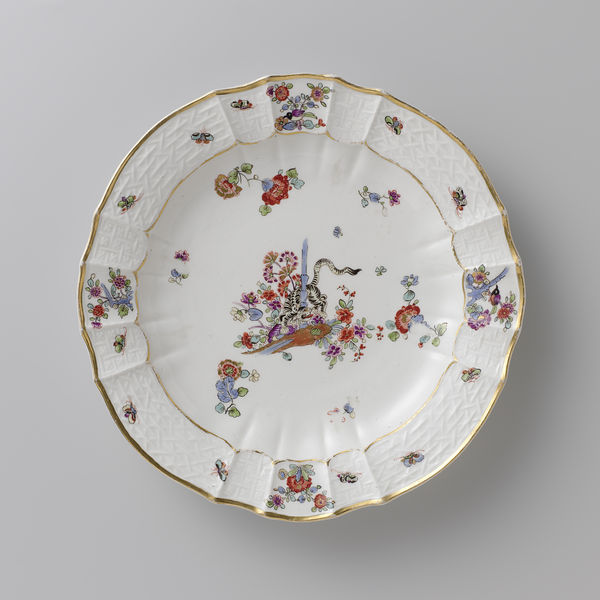
Titel: Rond bord, veelkleurig beschilderd met een Kakiemon-decor
Künstler: Meissener Porzellan Manufaktur
Standort: Amsterdam
Institution: Rijksmuseum
Schlagwörter: blue, red, white, gold, green, flowers, flower, plants, tail, leaves, antique, animal, tiger, butterfly, china, plate, porcelain, bloom, decor, insects, 흰색, white plate with flowers decorations on top of it, golden covering